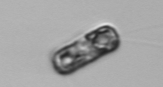
Label: Thalassiosira